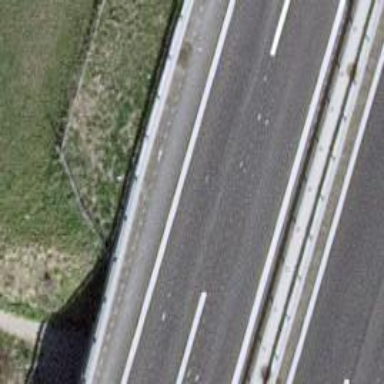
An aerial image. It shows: Bridge with guard rails.